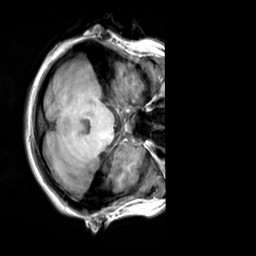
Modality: T1w
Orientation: axial
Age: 25
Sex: female
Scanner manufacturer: siemens
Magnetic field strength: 3 T
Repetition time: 2.3 s
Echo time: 0.00303 s